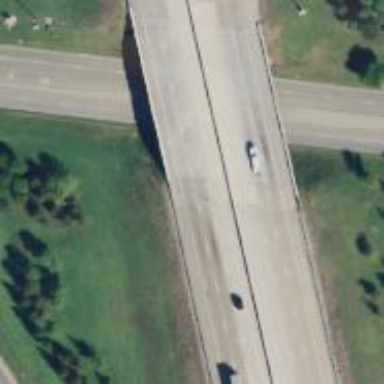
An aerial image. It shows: Motorway bridge.